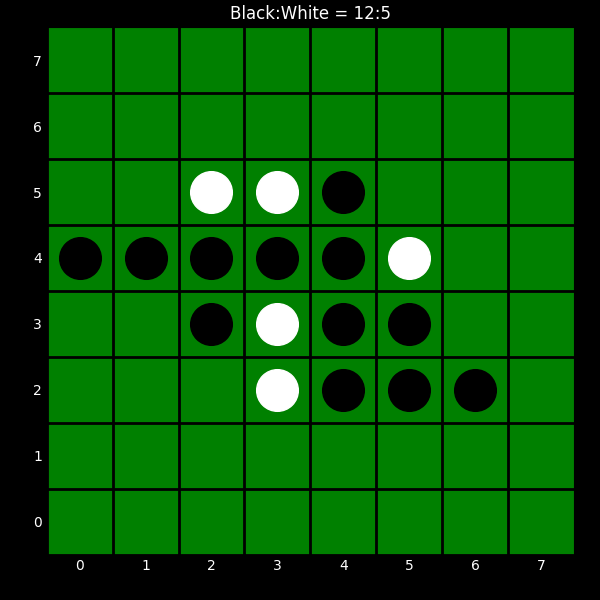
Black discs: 12
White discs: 5